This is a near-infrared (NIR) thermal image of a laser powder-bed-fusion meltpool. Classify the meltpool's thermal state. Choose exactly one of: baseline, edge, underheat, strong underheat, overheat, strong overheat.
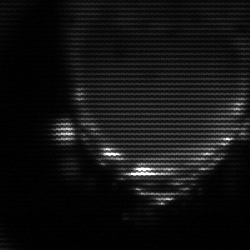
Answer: edge